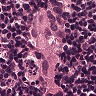
Metastatic tissue present: yes